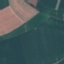
Land use / land cover: AnnualCrop